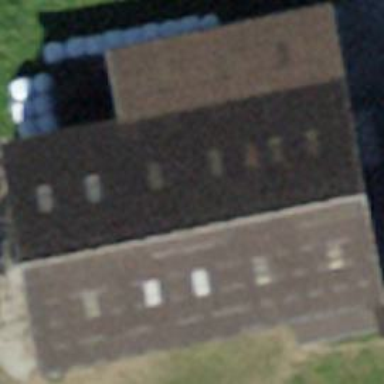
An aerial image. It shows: Barn.